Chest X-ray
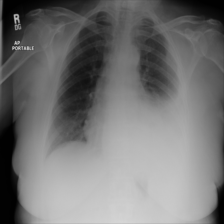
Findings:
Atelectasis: negative
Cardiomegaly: negative
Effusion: positive
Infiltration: negative
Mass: positive
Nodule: negative
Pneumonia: negative
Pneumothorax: negative
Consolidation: positive
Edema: negative
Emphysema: negative
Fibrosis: negative
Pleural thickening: negative
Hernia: negative